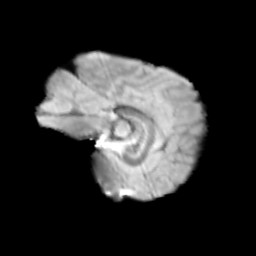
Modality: T2w
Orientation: sagittal
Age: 11
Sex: female
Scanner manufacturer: siemens
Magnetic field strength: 3 T
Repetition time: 3.8 s
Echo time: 0.07 s